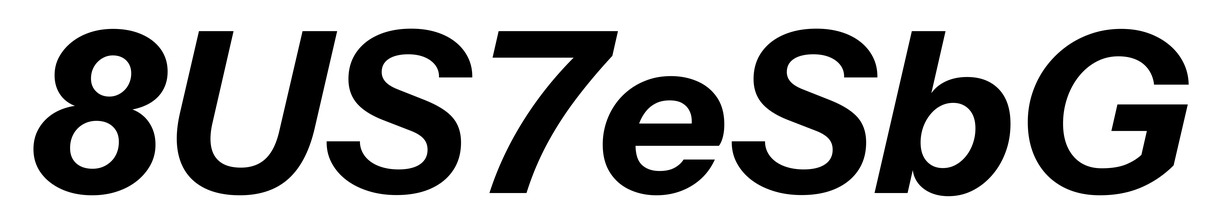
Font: InstrumentSans-Italic_Bold_Italic